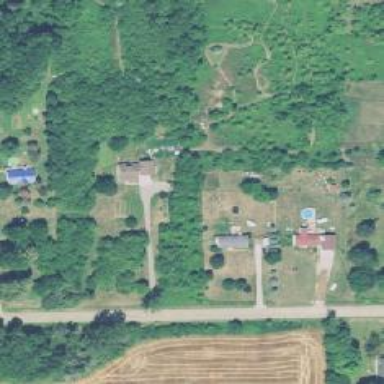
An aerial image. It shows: Driveway.